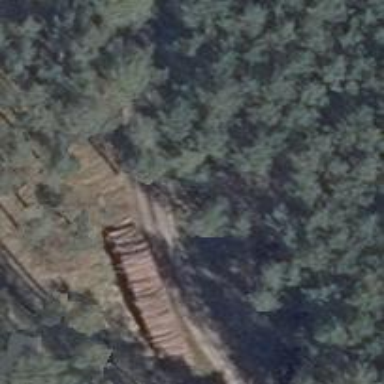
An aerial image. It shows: Track with grade5 tracktype.